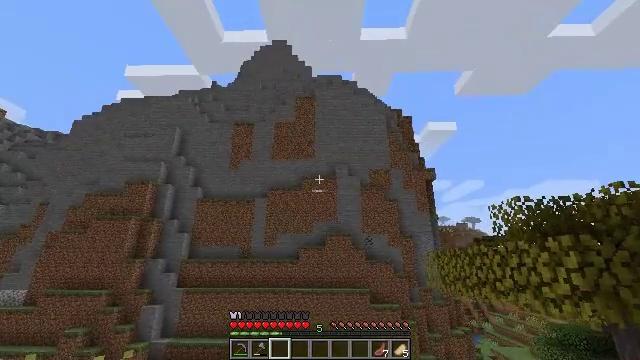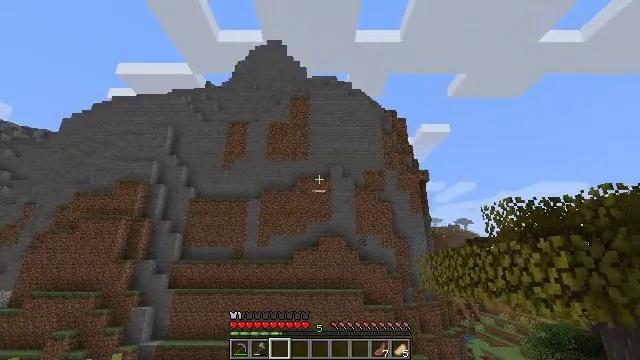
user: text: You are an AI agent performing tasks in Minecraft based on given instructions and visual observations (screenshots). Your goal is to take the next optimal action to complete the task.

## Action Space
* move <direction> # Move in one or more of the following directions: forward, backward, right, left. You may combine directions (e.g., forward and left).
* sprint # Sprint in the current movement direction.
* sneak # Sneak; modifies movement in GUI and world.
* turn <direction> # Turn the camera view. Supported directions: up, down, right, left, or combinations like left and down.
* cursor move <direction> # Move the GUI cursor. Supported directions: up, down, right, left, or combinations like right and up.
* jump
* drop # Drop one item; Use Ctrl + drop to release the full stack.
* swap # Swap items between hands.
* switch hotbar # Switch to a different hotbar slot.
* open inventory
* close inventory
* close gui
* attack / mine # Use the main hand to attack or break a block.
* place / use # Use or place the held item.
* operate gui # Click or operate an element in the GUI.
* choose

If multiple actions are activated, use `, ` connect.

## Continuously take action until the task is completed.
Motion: motion action
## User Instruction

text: Remove leather from the inventory.
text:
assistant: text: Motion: turn right
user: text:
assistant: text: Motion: no_op